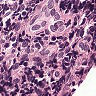
Metastatic tissue present: no